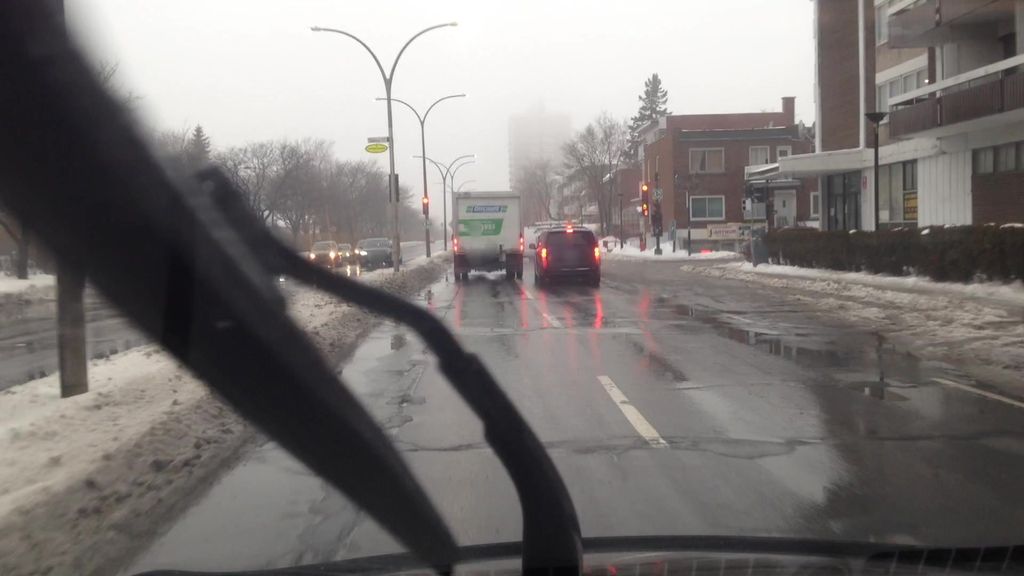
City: montreal